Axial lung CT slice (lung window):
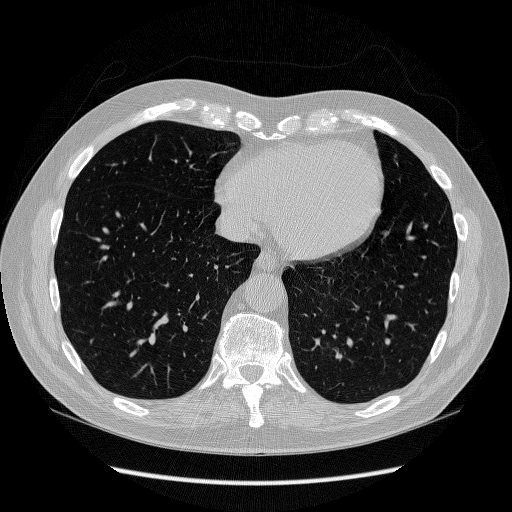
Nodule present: no